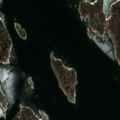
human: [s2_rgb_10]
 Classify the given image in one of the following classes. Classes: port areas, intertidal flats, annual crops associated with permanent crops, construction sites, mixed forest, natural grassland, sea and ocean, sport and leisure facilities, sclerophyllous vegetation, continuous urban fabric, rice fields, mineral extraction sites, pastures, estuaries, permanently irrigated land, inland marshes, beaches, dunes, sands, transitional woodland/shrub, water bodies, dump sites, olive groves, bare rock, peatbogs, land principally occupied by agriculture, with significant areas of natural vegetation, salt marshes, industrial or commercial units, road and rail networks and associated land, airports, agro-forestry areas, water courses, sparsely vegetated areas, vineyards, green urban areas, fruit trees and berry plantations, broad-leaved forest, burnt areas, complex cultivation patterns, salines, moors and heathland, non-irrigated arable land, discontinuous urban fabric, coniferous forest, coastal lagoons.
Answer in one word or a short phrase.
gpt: bare rock, sea and ocean